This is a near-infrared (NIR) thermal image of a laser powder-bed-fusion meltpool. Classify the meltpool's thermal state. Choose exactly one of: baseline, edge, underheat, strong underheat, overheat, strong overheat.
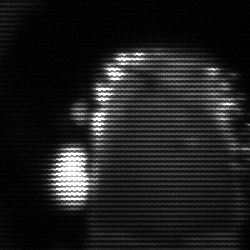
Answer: baseline